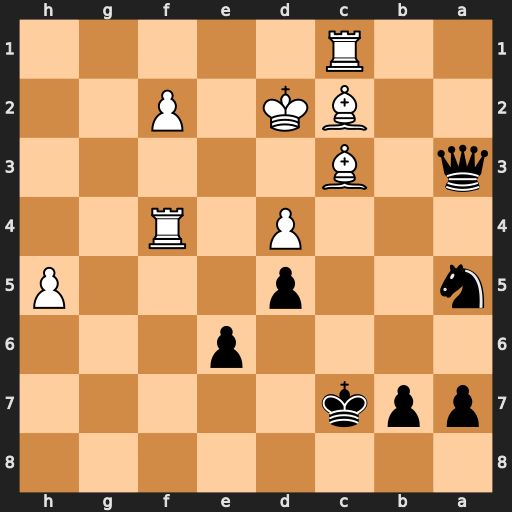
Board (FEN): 8/ppk5/4p3/n2p3P/3P1R2/q1B5/2BK1P2/2R5
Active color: b
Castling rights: -
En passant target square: -
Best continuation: Nc4+ Kd1 Qxc3